Field crop: maize
Growth stage: 2
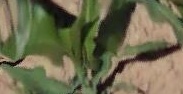
Species: maize